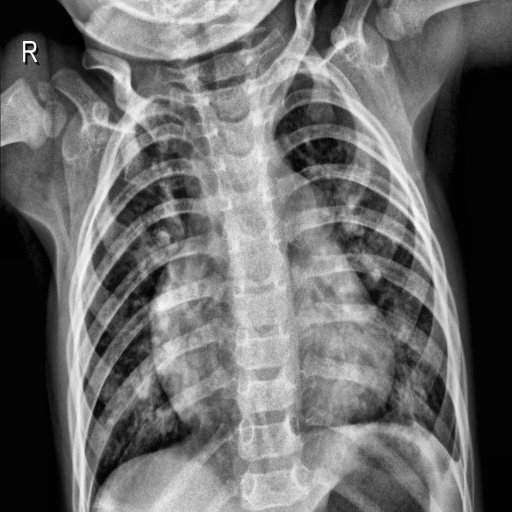
Finding: PNEUMONIA